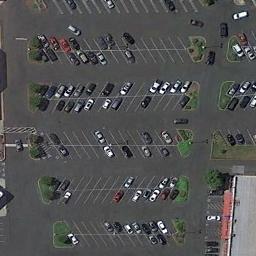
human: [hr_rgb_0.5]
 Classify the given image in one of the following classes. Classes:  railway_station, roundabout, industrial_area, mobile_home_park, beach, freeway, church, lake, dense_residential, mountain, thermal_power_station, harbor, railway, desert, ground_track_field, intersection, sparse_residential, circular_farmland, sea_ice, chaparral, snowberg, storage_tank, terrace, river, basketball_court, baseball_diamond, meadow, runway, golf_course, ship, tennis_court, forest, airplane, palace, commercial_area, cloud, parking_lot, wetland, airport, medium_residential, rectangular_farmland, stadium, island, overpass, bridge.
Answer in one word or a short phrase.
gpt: parking_lot